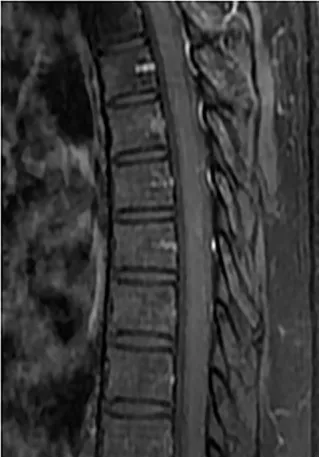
Spinal MRI performed 6 months after penicillin therapy. Enhanced T1-weighted image. Showed normal spinal cord.
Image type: radiology (mri)